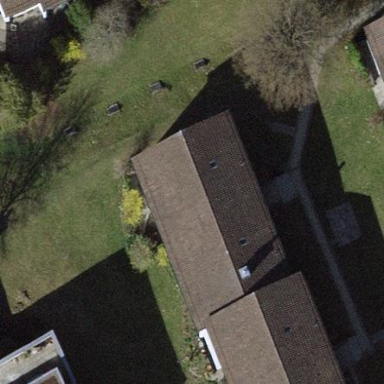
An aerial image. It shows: Building with pitched roof.